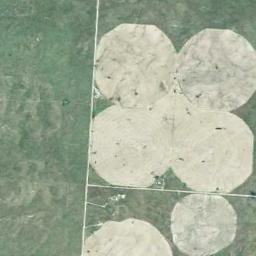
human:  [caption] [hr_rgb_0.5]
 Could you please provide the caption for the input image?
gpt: Several khaki circular farmlands with different radii are surrounded by other farmlands that grows other crops .

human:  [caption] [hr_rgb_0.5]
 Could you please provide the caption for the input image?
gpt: Some bare circle farmland are in the light green land .

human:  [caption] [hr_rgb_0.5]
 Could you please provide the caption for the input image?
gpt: There is only one incomplete circle of farmland .

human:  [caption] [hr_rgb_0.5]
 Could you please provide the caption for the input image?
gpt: Six ochre-sized circular farmland .

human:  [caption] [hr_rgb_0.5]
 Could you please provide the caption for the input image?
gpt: There are several white circular farmlands .